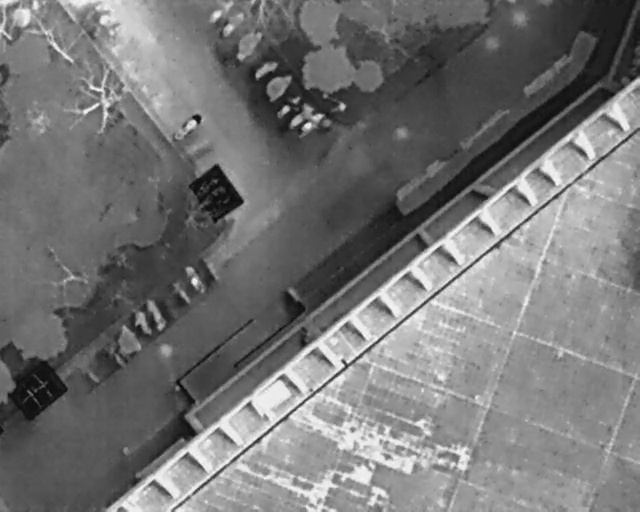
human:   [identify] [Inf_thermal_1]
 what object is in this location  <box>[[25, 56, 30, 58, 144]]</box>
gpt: <ref>1 small bicycle at the left</ref>

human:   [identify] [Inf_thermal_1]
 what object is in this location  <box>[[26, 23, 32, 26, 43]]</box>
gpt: <ref>1 medium bicycle at the top left</ref>